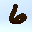
Label: 6